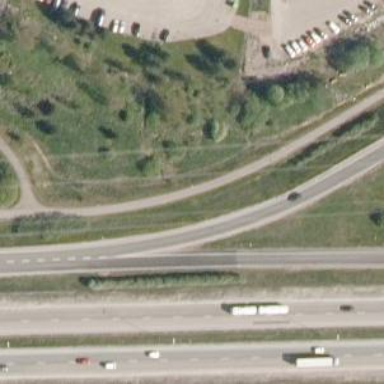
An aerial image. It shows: Asphalt trunk link road.